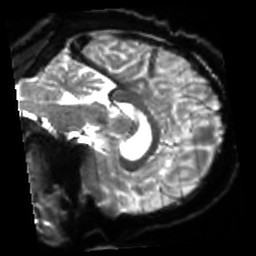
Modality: sbref
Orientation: sagittal
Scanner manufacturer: siemens
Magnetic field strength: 3 T
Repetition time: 4 s
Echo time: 0.0594 s